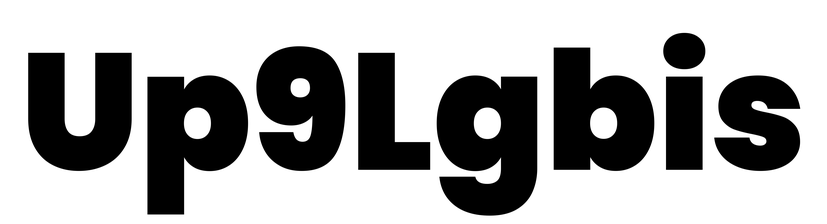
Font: Poppins-Black